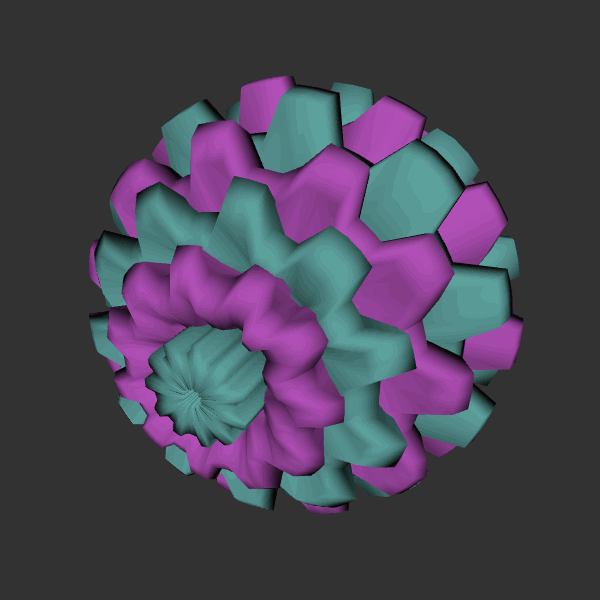
Background: dark